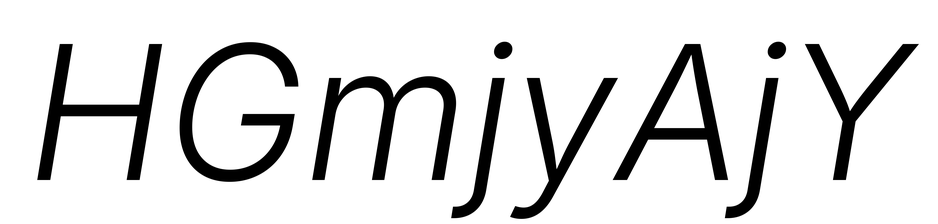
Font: Inter-Italic_Light_Italic